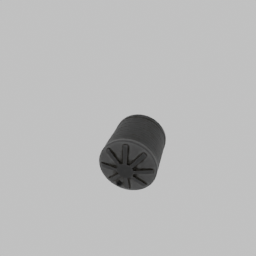
Label: tools